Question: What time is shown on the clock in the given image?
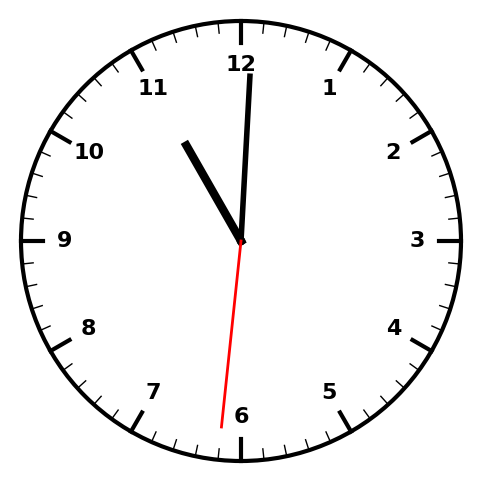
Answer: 11:00:31